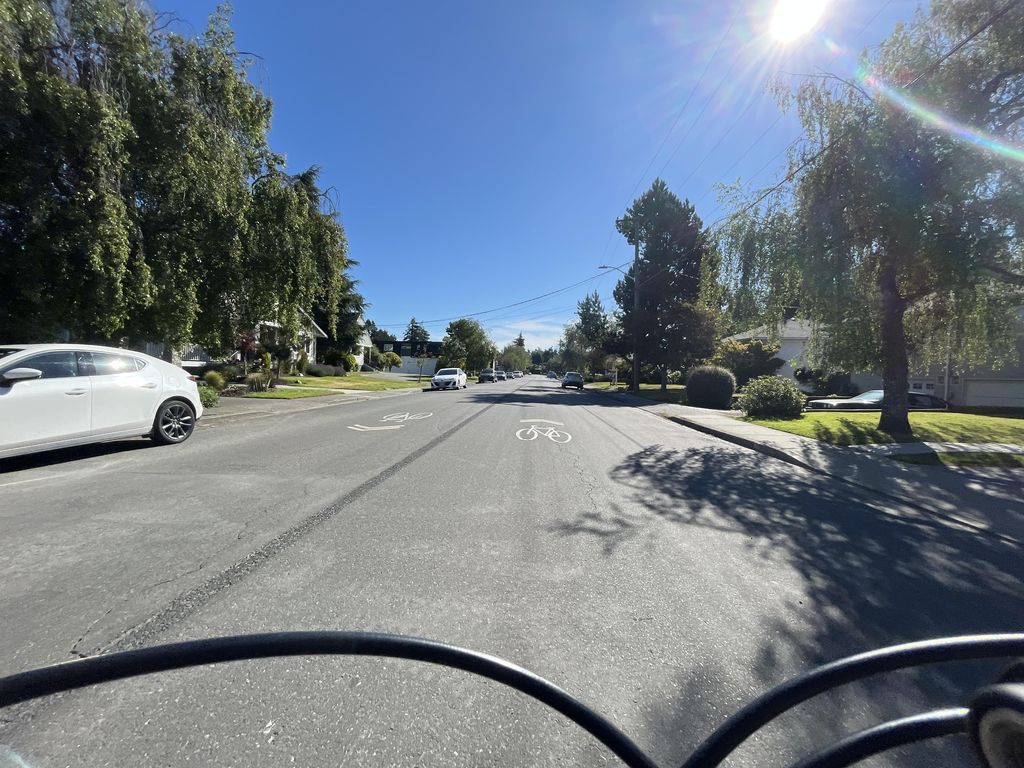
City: victoria